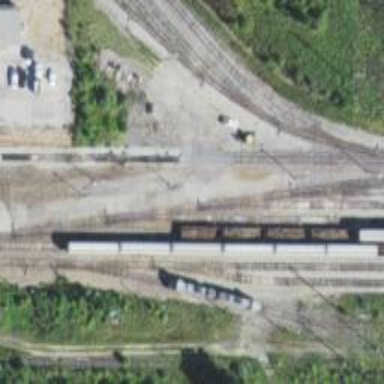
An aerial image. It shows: Rail spur service.